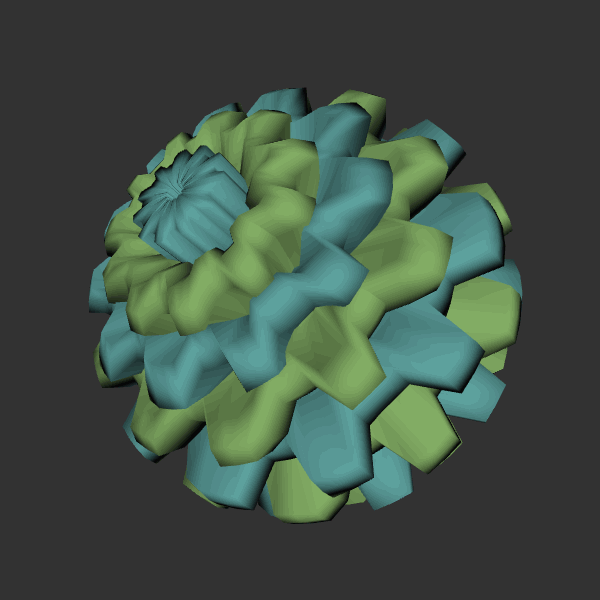
Background: dark